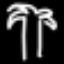
Label: palm tree